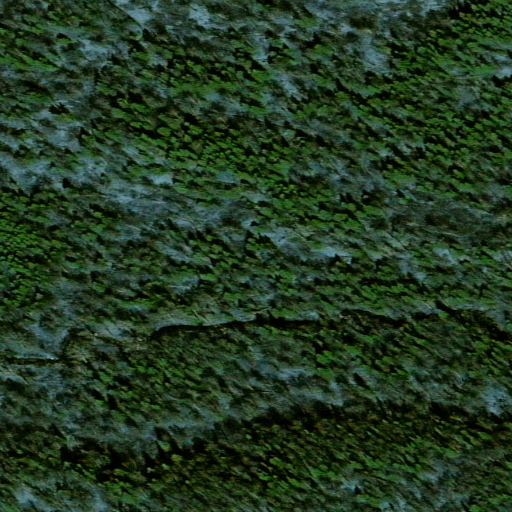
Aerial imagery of valley in Alaska named Campbell Creek Canyon containing only unknown